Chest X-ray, PA view. Patient: 59 years old, sex F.
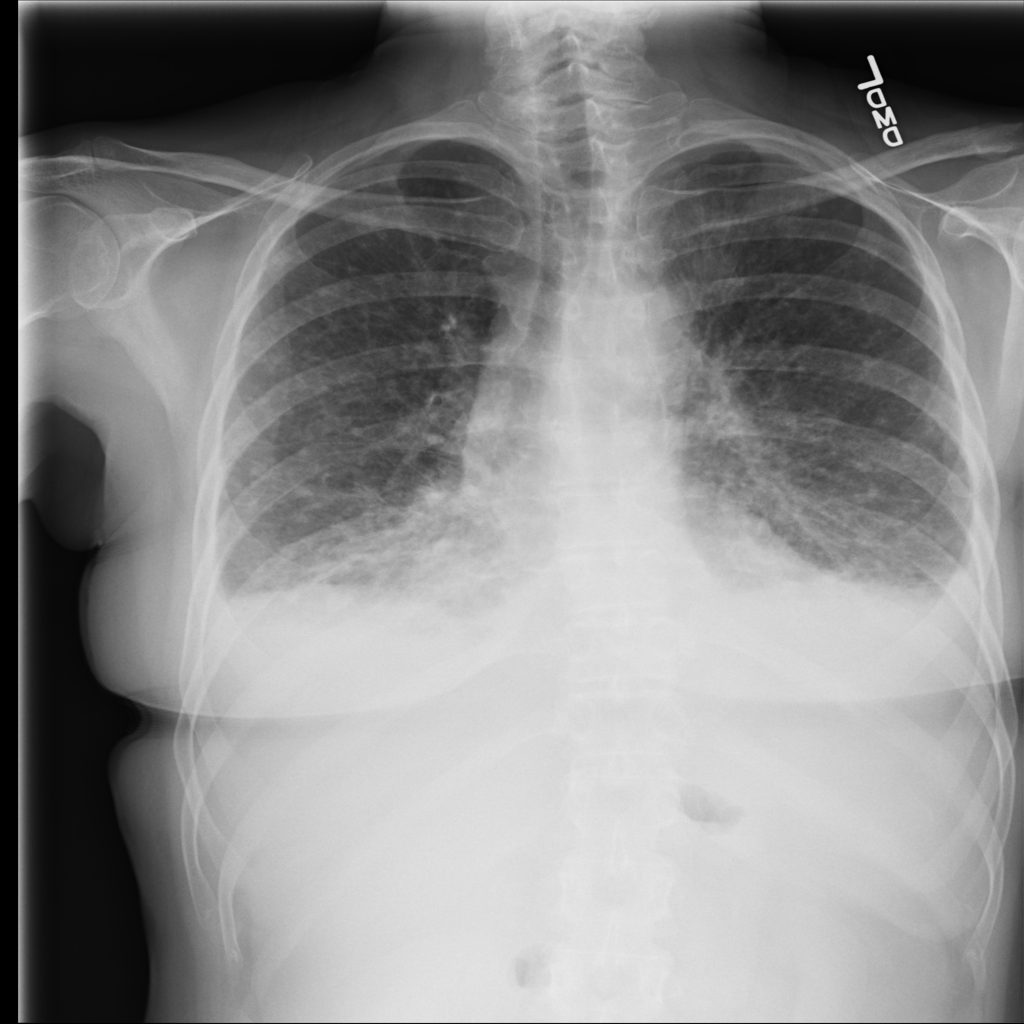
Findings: Nodule